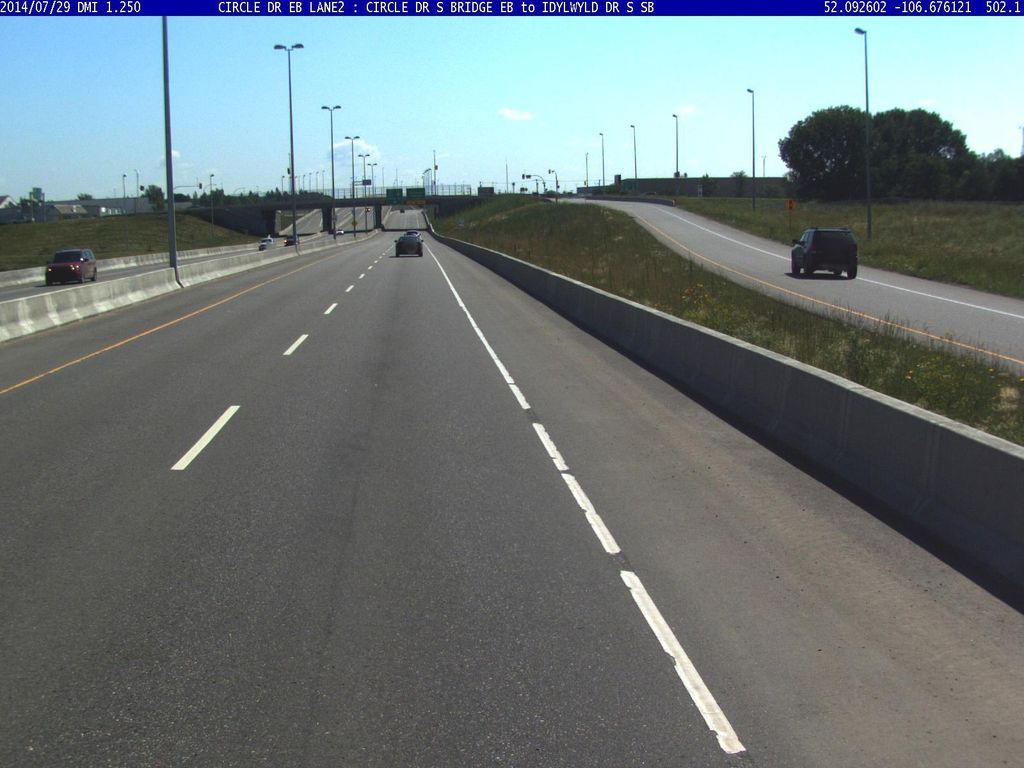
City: saskatoon